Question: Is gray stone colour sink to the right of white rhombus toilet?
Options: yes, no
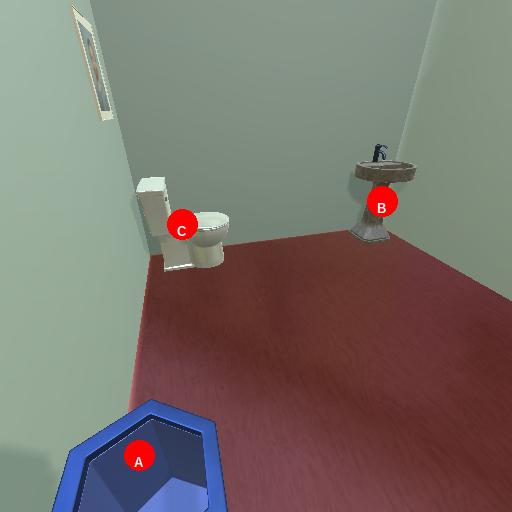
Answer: yes